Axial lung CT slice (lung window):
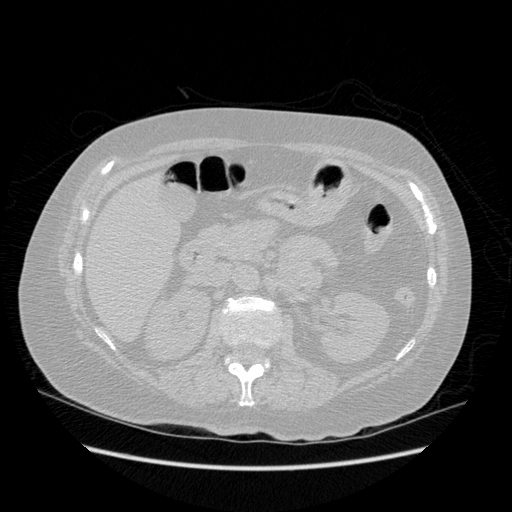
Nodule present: no